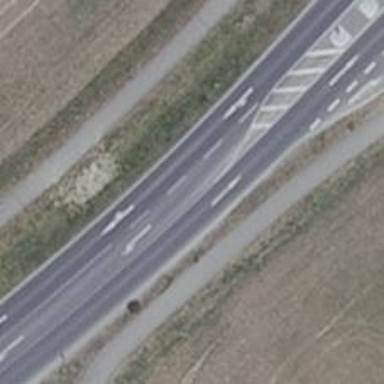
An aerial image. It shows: Secondary road with asphalt surface.